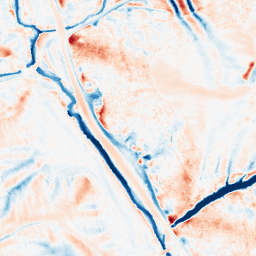
Category: edge_preserving
Decomposition family: median
Decomposition parameters: size: 21
Upsampling method: sinc_hamming
Upsampling parameters: scale: 4
kernel_size: 8
Upsampling scale: 4